Question: So I'm making a map generator that makes random islands. It uses Perlin Noise at the heart of the generator and then a method using circles with gradients to make the islands.
The circle method creates a number of circles in the centerish of the map with a gradient from a colour starting at 64 down to 0. The issue is that this method is creating a un-natrual look at parts of the map with circular edges. When the perlin noise is generated for a pixel it will get that pixel on the gradient map and then mutliply it by the blue value.
So if the perlin noise gives a one on pixel 1, 5 and the blue value on the gradient map is 54 it will output a noise value of 54. If the perlin noise on pixel 130, 560 is 0.5 and the gradient colour value is 64 then the noise value of 32.
Here is what I am getting:

There is two key points to the code, the perlin bit:
'''
noise = NoiseGenerator.Noise(x, y);
double gradColour = getGradColour(x, y).B;
double addedNoise = noise * gradColour;
double gradNoise = addedNoise;// - gradColour;
'''
And then the gradient map generator:
'''
public static void DrawGrad(float X, float Y, float R, Color C1, Color C2)
{
Graphics g = Graphics.FromImage(imgGrad);
GraphicsPath path = new GraphicsPath();
path.AddEllipse(X, Y, R, R);
PathGradientBrush pathGrBrush = new PathGradientBrush(path);
pathGrBrush.CenterColor = C1;
Color[] colours = { C2 };
pathGrBrush.SurroundColors = colours;
g.FillEllipse(pathGrBrush, X, Y, R, R);
//g.FillEllipse(Brushes.Red, X, Y, R, R);
g.Flush();
}
int amount = rnd.Next(25, 30);
for (int i = 0; i < amount / 4; i++)
{
float X = rnd.Next(-800, 1748);
float Y = rnd.Next(-800, 1748);
float R = rnd.Next(1000, 1200);
DrawGrad(X, Y, R, Color.FromArgb(255, 0, 0, rnd.Next(15, 20)), Color.FromArgb(0, 0, 0, 0));
}
for (int i = 0; i < amount; i++)
{
double positionDiv = 1.98;
double X1 = rnd.Next(0, 450) / positionDiv;
double Y1 = rnd.Next(0, 450) / positionDiv;
double R1 = rnd.Next(300, 650) / 4;
float R = (float)R1;
float X = (float)X1;
float Y = (float)Y1;
while (X + R > 1004)
{
X = 924 - R;
}
while (Y + R > 1004)
{
Y = 924 - R;
}
if(X < 30)
{
X = 30;
}
if(Y < 30)
{
Y = 30;
}
DrawGrad(X, Y, R, Color.FromArgb(255, 0, 0, rnd.Next(40, 64)), Color.FromArgb(0, 0, 0, rnd.Next(13, 17)));
}
'''
I was just wondering if anyone else knows any other methods in C# that could create an island using perlin noise? Any advice would be greatly appreciated.
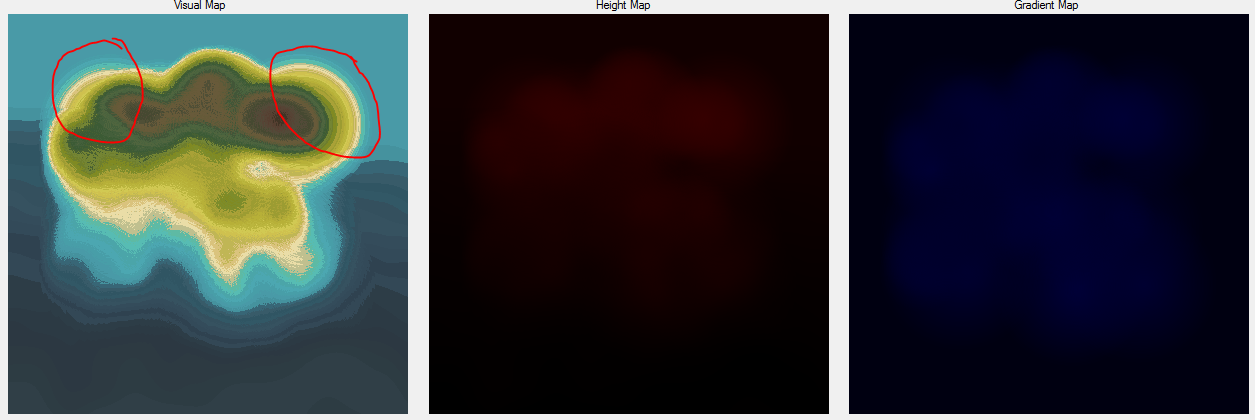
Answer: As I mentioned in the comment diamond and square is much easier with good enough results. So the algorithm:
1. configure generation properties Here you need to have set of parameters like min,max elevation, sea level, elevation ranges for vegetation, sand/rock/dirt, etc, slope parameters etc.
2. create terrain height map I call it zed[][] For this you need slightly modified Diamond&Square algorithm. The problem is this algorithm produces "inland" like terrain. To adjust it so it produces island like terrains you need to initialize it with lowest possible elevation in corners. Also you need to ignore the first diamond step and initialize the mid point with some random value instead (not average of corners). And last after each square iteration correct the border points to the minimal (underwater) elevation (or some random value near it). To achieve the good output I use approximately range <-2^15 , 2^16> while generation. After this I find min and max elevation in the generated terrain and rescale to configured elevation ranges. Do not forget that Diamond and square need map of resolution (2^n)+1 !!!
3. create surface map I call it typ[][] When terrain map is finished you can add elevation based features like these in ascending order: watter,sand,vegetation type,mountine rocks,snow Then add parameters based on slope of terrain rocks Then you can add additional things like (based on some rules): rivers,streams,watter-falls,building,roads,...
'''
void map_random(int _xs,int _ys)
{
// config
int h0=-1000,h1=3000; // [m] terrain elevation range
int h_water= 0; // [m] sea level
int h_sand=15; // [m] sand level
int h_evergreen=1500; // [m] evergreen level
int h_snow=2000; // [m] snow level
int h_rock=1800; // [m] mountine rock level
float a_rock=60.0; // [deg] mountine rock slope
float d_pixel=15.0; // [m] pixel size
bool _island=true;
// types
enum _cover_enum
{
_cover_none=0,
_cover_water,
_cover_snow,
_covers,
_cover_shift=0,
_cover_mask=15,
};
DWORD _cover[_covers]=
{
// RRGGBB
0x00000000, // none
0x00004080, // water
0x008F8F8F, // snow
};
enum _terrain_enum
{
_terrain_enum_beg=-1,
_terrain_dirt,
_terrain_sand,
_terrain_rock,
_terrains,
_terrain_shift=4,
_terrain_mask=15,
};
DWORD _terrain[_terrains]=
{
// RRGGBB
0x00301510, // dirt
0x00EEC49A, // sand
0x00777777, // rock
};
enum _flora_enum
{
_flora_enum_beg=-1,
_flora_none,
_flora_grass,
_flora_hardwood,
_flora_evergreen,
_flora_deadwood,
_floras,
_flora_shift=8,
_flora_mask=15,
};
DWORD _flora[_floras]=
{
// RRGGBB
0x00000000, // none
0x007F7F3F, // grass
0x001FFF1F, // hardwood
0x00007F00, // evergreen
0x007F3F1F, // deadwood
};
// variables
float a,b; int c,t,f;
int x,y,z,xx,yy,mxs,mys,dx,dy,dx2,dy2,r,r2;
int **ter=NULL,**typ=NULL;
Randomize();
// align resolution to power of 2
for (mxs=1;mxs+1<_xs;mxs<<=1); if (mxs<3) mxs=3;
for (mys=1;mys+1<_ys;mys<<=1); if (mys<3) mys=3;
ter=new int*[mys+1]; for (y=0;y<=mys;y++) ter[y]=new int[mxs+1];
typ=new int*[mys+1]; for (y=0;y<=mys;y++) typ[y]=new int[mxs+1];
// [Terrain]
// diamond & square random height map -> ter[][]
dx=mxs; dx2=dx>>1; r=1<<16; // init step,half step and randomness
dy=mys; dy2=dy>>1; r2=r>>1;
// set corners values
if (_island)
{
t=-r2;
ter[ 0][ 0]=t;
ter[ 0][mxs]=t;
ter[mys][ 0]=t;
ter[mys][mxs]=t;
ter[dy2][dx2]=r2;
}
else{
ter[ 0][ 0]=Random(r);
ter[ 0][mxs]=Random(r);
ter[mys][ 0]=Random(r);
ter[mys][mxs]=Random(r);
}
for (;dx2|dy2;dx=dx2,dx2>>=1,dy=dy2,dy2>>=1) // subdivide step until full image is filled
{
if (!dx) dx=1;
if (!dy) dy=1;
// diamond (skip first one for islands)
if ((!_island)||(dx!=mxs))
for (y=dy2,yy=mys-dy2;y<=yy;y+=dy)
for (x=dx2,xx=mxs-dx2;x<=xx;x+=dx)
ter[y][x]=((ter[y-dy2][x-dx2]+ter[y-dy2][x+dx2]+ter[y+dy2][x-dx2]+ter[y+dy2][x+dx2])>>2)+Random(r)-r2;
// square
for (y=dy2,yy=mys-dy2;y<=yy;y+=dy)
for (x=dx ,xx=mxs-dx ;x<=xx;x+=dx)
ter[y][x]=((ter[y][x-dx2]+ter[y][x+dx2]+ter[y-dy2][x]+ter[y+dy2][x])>>2)+Random(r)-r2;
for (y=dy ,yy=mys-dy ;y<=yy;y+=dy)
for (x=dx2,xx=mxs-dx2;x<=xx;x+=dx)
ter[y][x]=((ter[y][x-dx2]+ter[y][x+dx2]+ter[y-dy2][x]+ter[y+dy2][x])>>2)+Random(r)-r2;
for (x=dx2,xx=mxs-dx2;x<=xx;x+=dx)
{
y= 0; ter[y][x]=((ter[y][x-dx2]+ter[y][x+dx2]+ter[y+dy2][x])/3)+Random(r)-r2;
y=mys; ter[y][x]=((ter[y][x-dx2]+ter[y][x+dx2]+ter[y-dy2][x])/3)+Random(r)-r2;
}
for (y=dy2,yy=mys-dy2;y<=yy;y+=dy)
{
x= 0; ter[y][x]=((ter[y][x+dx2]+ter[y-dy2][x]+ter[y+dy2][x])/3)+Random(r)-r2;
x=mxs; ter[y][x]=((ter[y][x-dx2]+ter[y-dy2][x]+ter[y+dy2][x])/3)+Random(r)-r2;
}
// adjust border
if (_island)
{
for (y=0;y<=mys;y+=dy2) { ter[y][0]=t; ter[y][mxs]=t; }
for (x=0;x<=mxs;x+=dx2) { ter[0][x]=t; ter[mys][x]=t; }
}
// adjust randomness
// r=(r*100)>>8; if (r<2) r=2; r2=r>>1;
r>>=1; if (r<2) r=2; r2=r>>1;
}
// rescale to <h0,h1>
xx=ter[0][0]; yy=xx;
for (y=0;y<mys;y++)
for (x=0;x<mxs;x++)
{
z=ter[y][x];
if (xx>z) xx=z;
if (yy<z) yy=z;
}
for (y=0;y<mys;y++)
for (x=0;x<mxs;x++)
ter[y][x]=h0+(((ter[y][x]-xx)*(h1-h0))/(yy-xx));
// [Surface]
for (y=0;y<mys;y++)
for (x=0;x<mxs;x++)
{
z=ter[y][x];
// max slope [deg]
a=atan2(ter[y][x+1]-z,d_pixel);
b=atan2(ter[y+1][x]-z,d_pixel);
if (a<b) a=b; a*=180.0/M_PI;
c=_cover_none;
if (z<=h_water) c=_cover_water;
if (z>=h_snow ) c=_cover_snow;
t=_terrain_dirt;
if (z<=h_sand) t=_terrain_sand;
if (z>=h_rock) t=_terrain_rock;
if (a>=a_rock) t=_terrain_rock;
f=_flora_none;
if (t==_terrain_dirt)
{
r=Random(100);
if (r>10) f=_flora_grass;
if (r>50)
{
if (z>h_evergreen) f=_flora_evergreen;
else{
r=Random(h_evergreen);
if (r<=z) f=_flora_evergreen;
else f=_flora_hardwood;
}
}
if (r<5) f=_flora_deadwood;
}
typ[y][x]=(c<<_cover_shift)|(t<<_terrain_shift)|(f<<_flora_shift);
}
// [copy data] rewrite this part to suite your needs it just compute color based on type of terrain and height
// ter[][] is elevation in meters
// typ[][] is surface type
/*
for (y=0;y<_ys;y++)
for (x=0;x<_xs;x++)
pic.p[y][x].dd=(((ter[y][x]-h0)*255)/(h1-h0))*0x00010101;
for (y=0;y<_ys;y++)
for (x=0;x<_xs;x++)
{
r=typ[y][x];
c=(r>> _cover_shift)& _cover_mask;
t=(r>>_terrain_shift)&_terrain_mask;
f=(r>> _flora_shift)& _flora_mask;
r=_terrain[t];
if (c) r= _cover[c];
if (c==_cover_water)
{
xx=256-((ter[y][x]<<7)/h0);
yy=int(r>>16)&255; yy=(yy*xx)>>8; r=(r&0x0000FFFF)|(yy<<16);
yy=int(r>> 8)&255; yy=(yy*xx)>>8; r=(r&0x00FF00FF)|(yy<< 8);
yy=int(r )&255; yy=(yy*xx)>>8; r=(r&0x00FFFF00)|(yy );
}
if (f){ if (c) r|=_flora[f]; else r=_flora[f]; };
pic.p[y][x+_xs].dd=r;
}
*/
// free ter[][],typ[][]
for (y=0;y<=mys;y++) delete[] ter[y]; delete[] ter; ter=NULL;
for (y=0;y<=mys;y++) delete[] typ[y]; delete[] typ; typ=NULL;
}
'''
The output with current settings is like this:
<URL>
This approach usually produce only single big hill on the island. (Inland is generated OK) If you want more of them you can create more terrain maps and average them together.
I do following instead: I set the middle point to max height and ignore first diamond pass. After the first square pass I set the middle point back to some random value. This adds the possibility of more central hills then just one. Using this approach and adding lighting (ambient + normal shading) to preview and slight tweaking of pixel size ('35m') I got this result:
<URL>
On rare occasion this can generate inland like map (if the central area is too small. To handle it you can scan corners for watter. if there is land generate again or add some bias for central points randomness in first pass.
You can play with the code for example add rivers:
1. find topest hill
2. get random location close/around it
3. set it to river type
4. find smallest height neighbor pixel not set to river type
5. if it is on edge of map or set to sea/water type stop otherwise loop #3 If you want more then one rivers then do not forget to use some temp type for already done rivers so the algorithm can work properly. You can also increase the river volume with distance from start... Here is the result: After this you should also equalize the formed lakes water level.